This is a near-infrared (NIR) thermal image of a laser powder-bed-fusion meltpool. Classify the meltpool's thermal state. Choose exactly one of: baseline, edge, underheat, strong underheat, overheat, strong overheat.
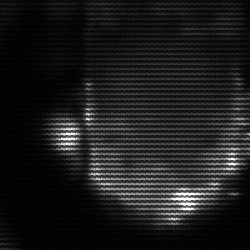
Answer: baseline